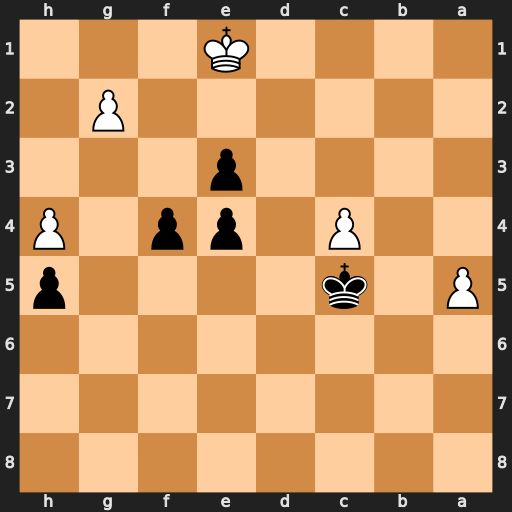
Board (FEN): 8/8/8/P1k4p/2P1pp1P/4p3/6P1/4K3
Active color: b
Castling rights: -
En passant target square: -
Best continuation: f3 gxf3 exf3